Field crop: maize
Growth stage: 2
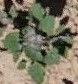
Species: chenopodium